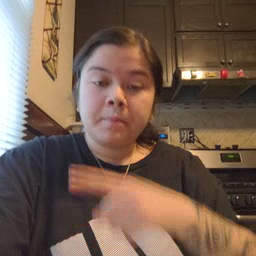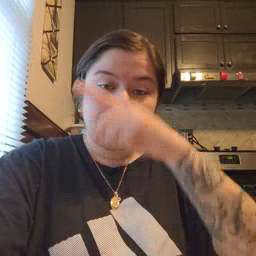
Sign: because